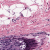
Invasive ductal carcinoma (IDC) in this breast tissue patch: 0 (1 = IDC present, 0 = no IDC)